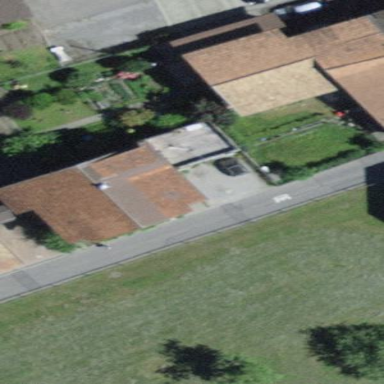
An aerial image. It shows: Residential building.